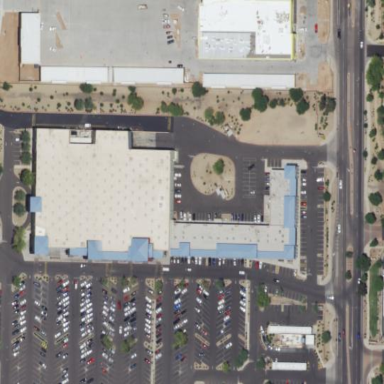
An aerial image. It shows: Retail building housing supermarket.